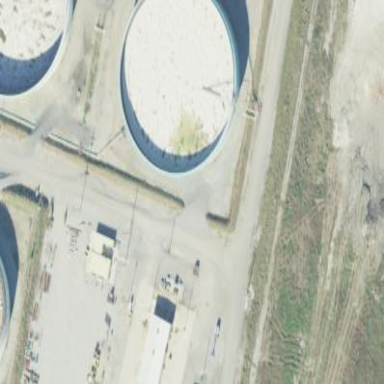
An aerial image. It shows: Storage tank which is man-made.